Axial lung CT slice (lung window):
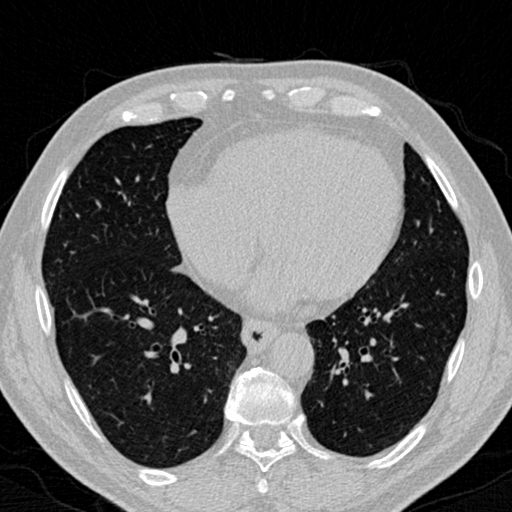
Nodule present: no